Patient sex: F
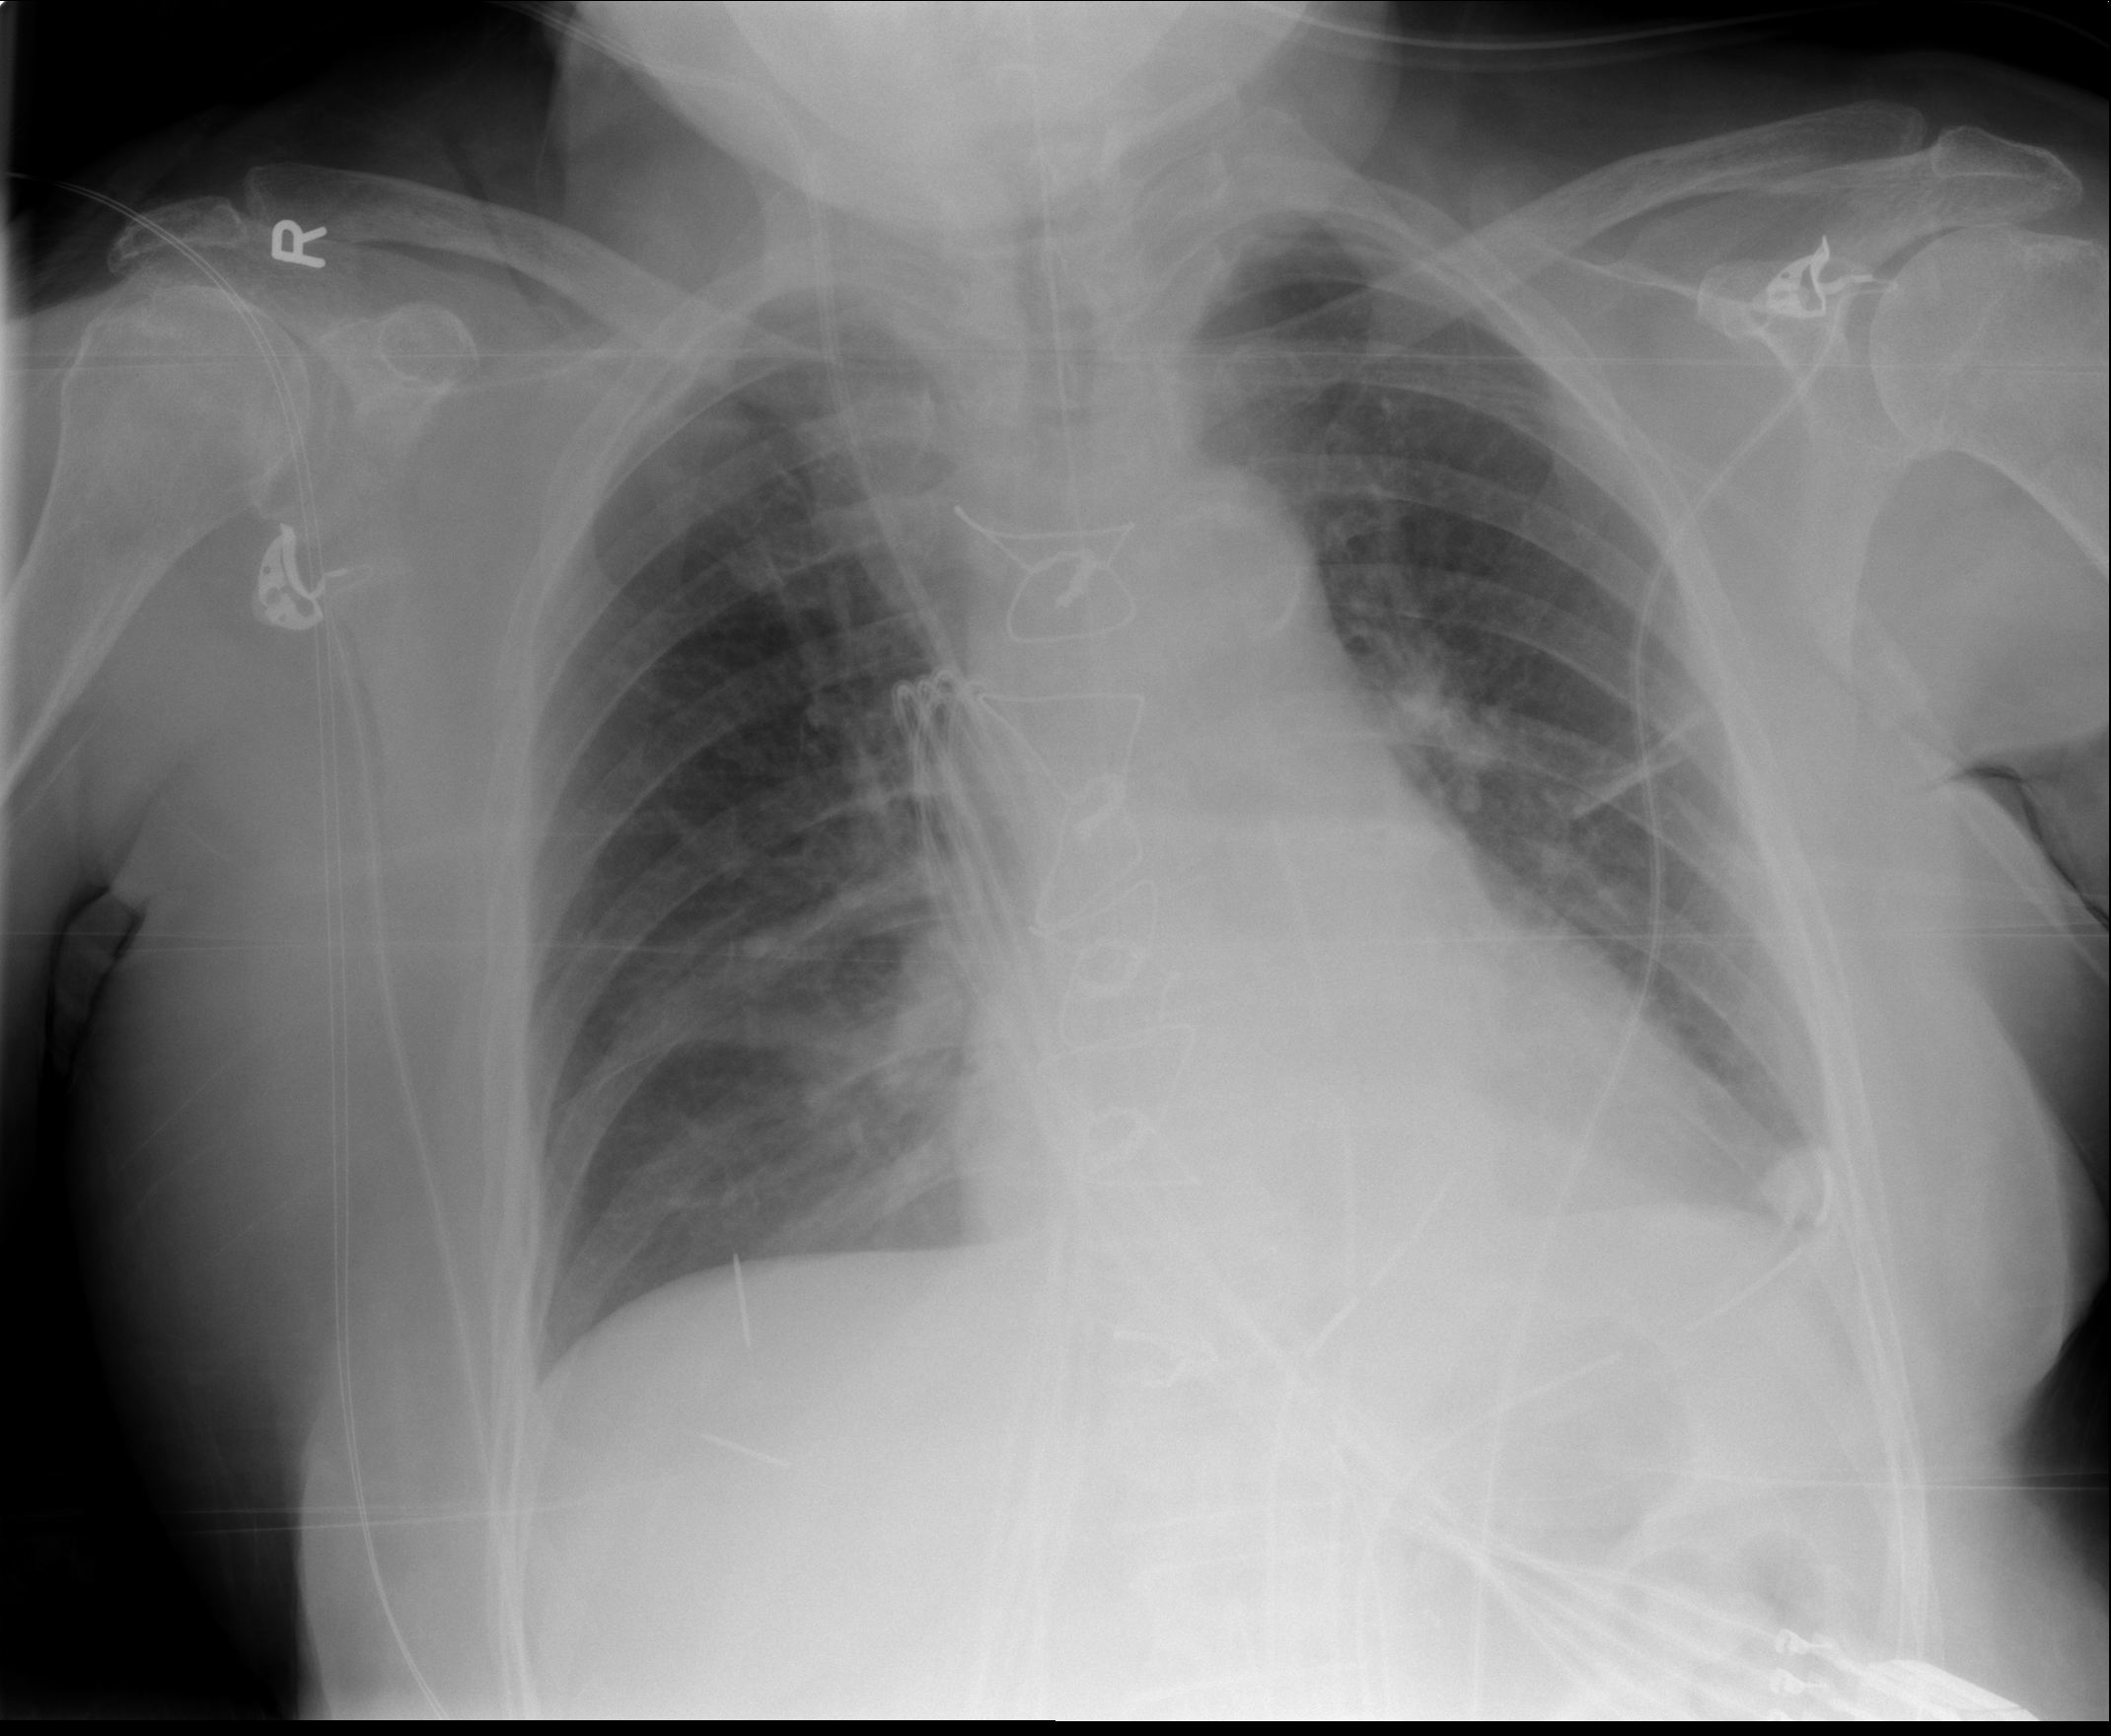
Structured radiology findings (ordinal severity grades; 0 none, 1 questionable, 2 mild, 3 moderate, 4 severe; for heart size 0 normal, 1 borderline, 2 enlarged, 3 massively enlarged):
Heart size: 0
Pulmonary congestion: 0
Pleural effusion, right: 0
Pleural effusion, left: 1
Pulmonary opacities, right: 0
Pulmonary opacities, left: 0
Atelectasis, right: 2
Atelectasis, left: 1